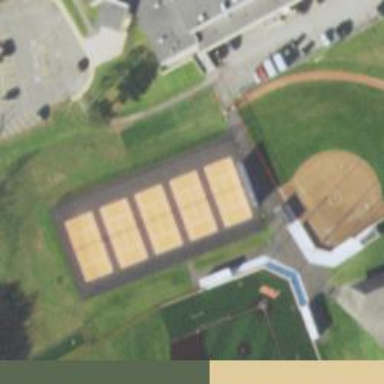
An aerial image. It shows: Tennis court with asphalt surface.